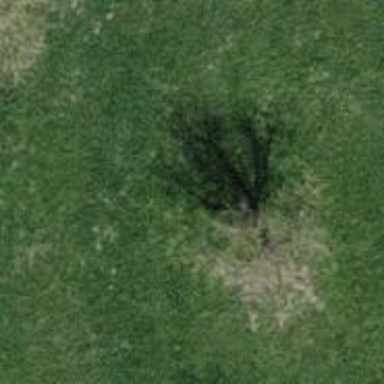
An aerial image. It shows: Single tag "natural: tree."